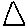
Label: triangle